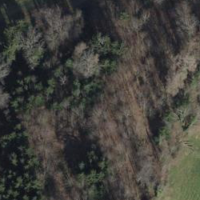
EUNIS habitat code: 41
Species observed at this site:
Allium ursinum